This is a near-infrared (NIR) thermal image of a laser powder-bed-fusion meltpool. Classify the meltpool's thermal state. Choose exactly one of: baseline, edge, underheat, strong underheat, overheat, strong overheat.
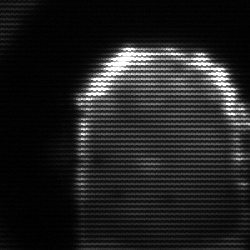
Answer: baseline